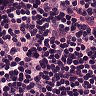
Metastatic tissue present: no